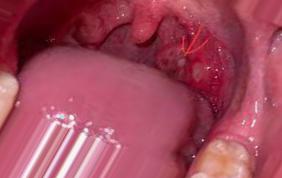
Condition: Mouth Ulcer